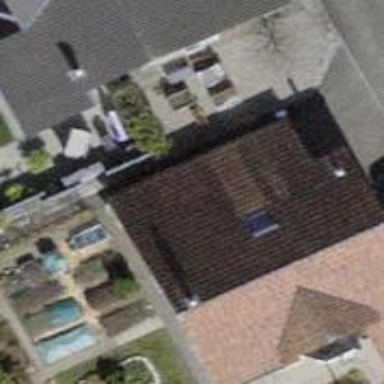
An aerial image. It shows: Building with tile roof.